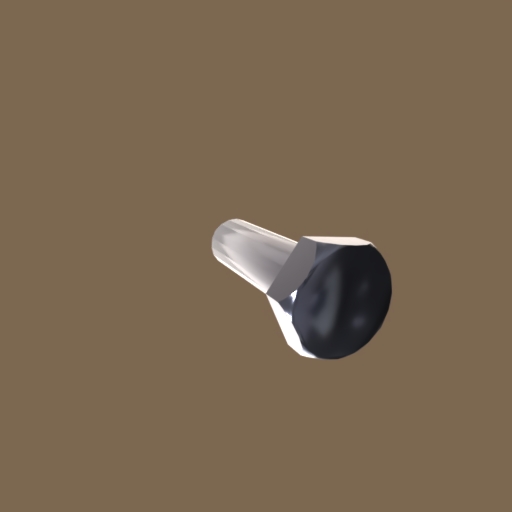
Label: bolt